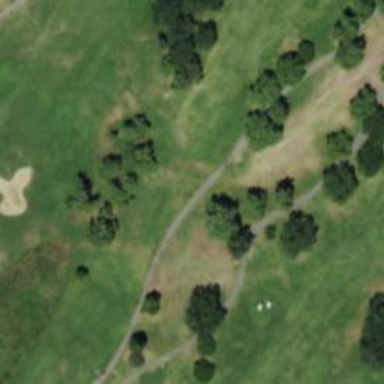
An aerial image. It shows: Path for golf carts.